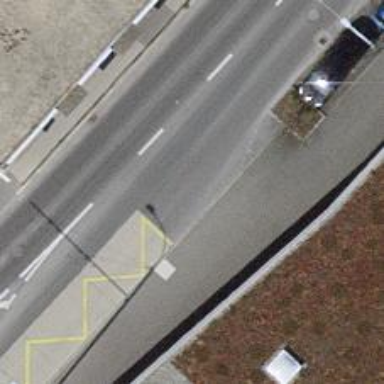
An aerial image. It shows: Bus stop with shelter. It is platform for public transport.